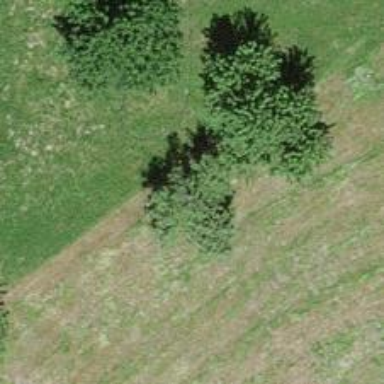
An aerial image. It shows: Single tag "natural: tree."